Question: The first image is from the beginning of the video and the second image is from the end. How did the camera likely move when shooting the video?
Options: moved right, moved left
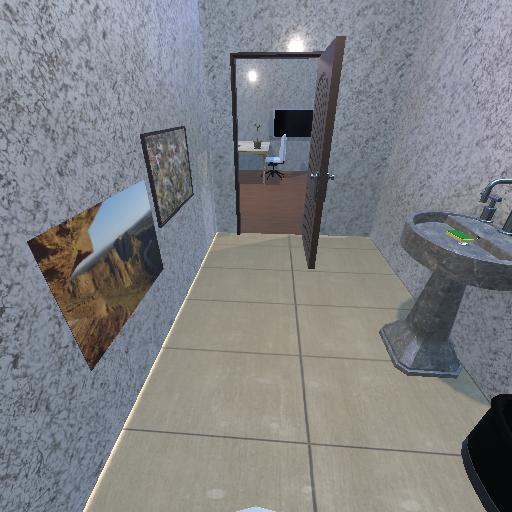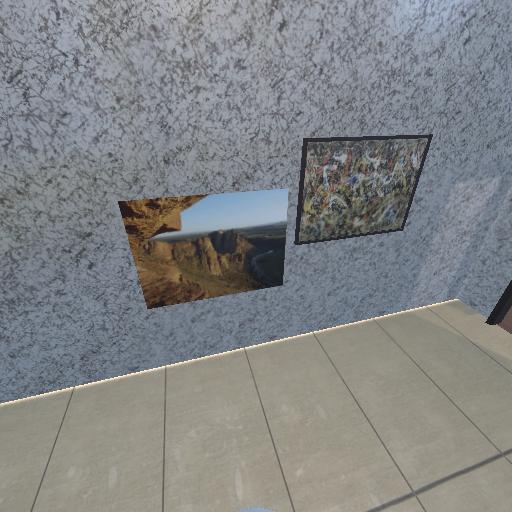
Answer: moved right